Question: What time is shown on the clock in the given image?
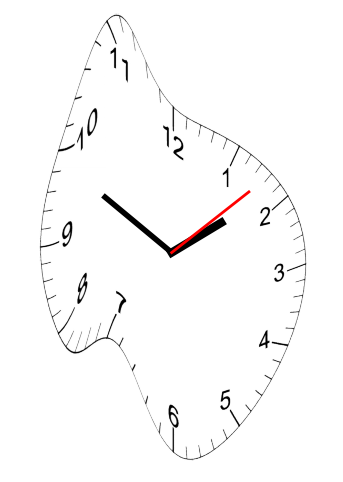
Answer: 01:49:08